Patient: sex F, age 71
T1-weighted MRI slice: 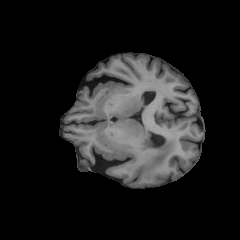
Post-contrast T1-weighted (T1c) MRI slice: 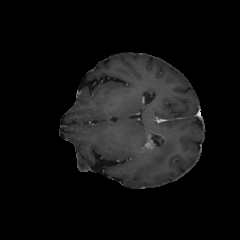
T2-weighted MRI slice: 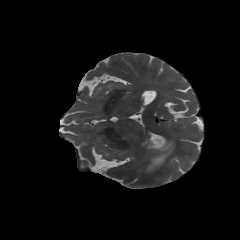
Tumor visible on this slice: yes
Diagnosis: Glioblastoma, IDH-wildtype
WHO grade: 4